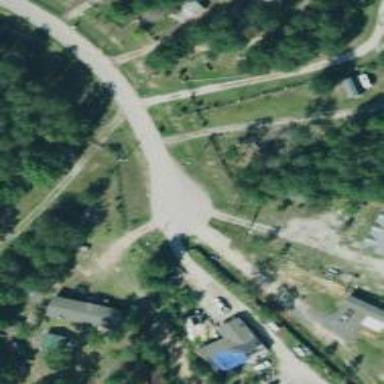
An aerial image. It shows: Driveway leading to service road.